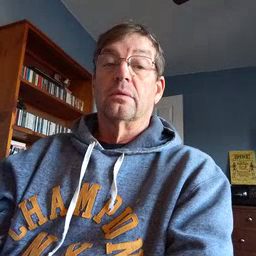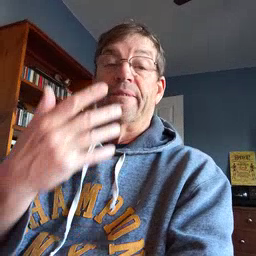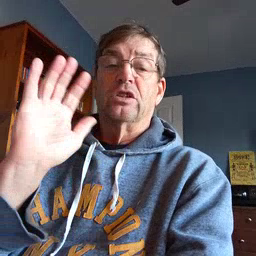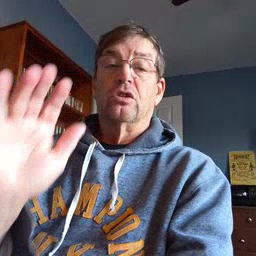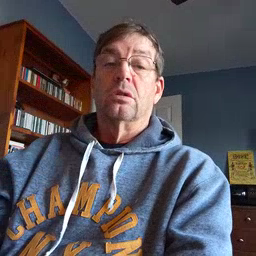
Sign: finish